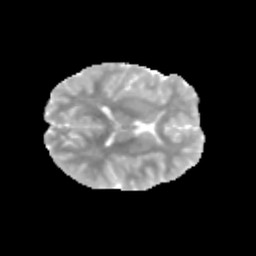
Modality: MD
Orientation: axial
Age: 12
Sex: male
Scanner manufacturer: siemens
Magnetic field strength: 3 T
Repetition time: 3.8 s
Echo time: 0.07 s